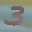
Label: 3